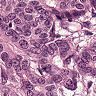
Metastatic tissue present: yes